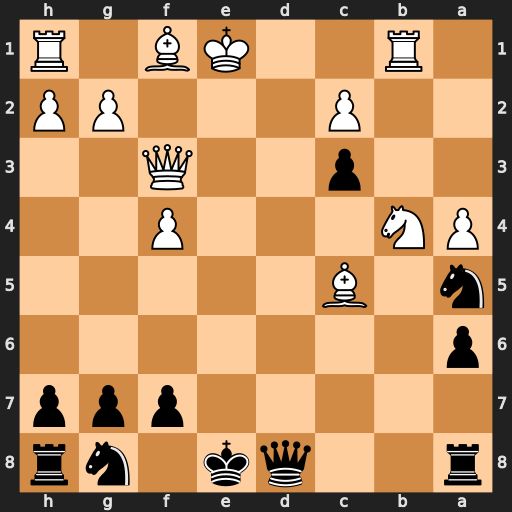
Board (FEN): r2qk1nr/5ppp/p7/n1B5/PN3P2/2p2Q2/2P3PP/1R2KB1R
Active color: b
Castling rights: Kkq
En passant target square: -
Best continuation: Qd2#